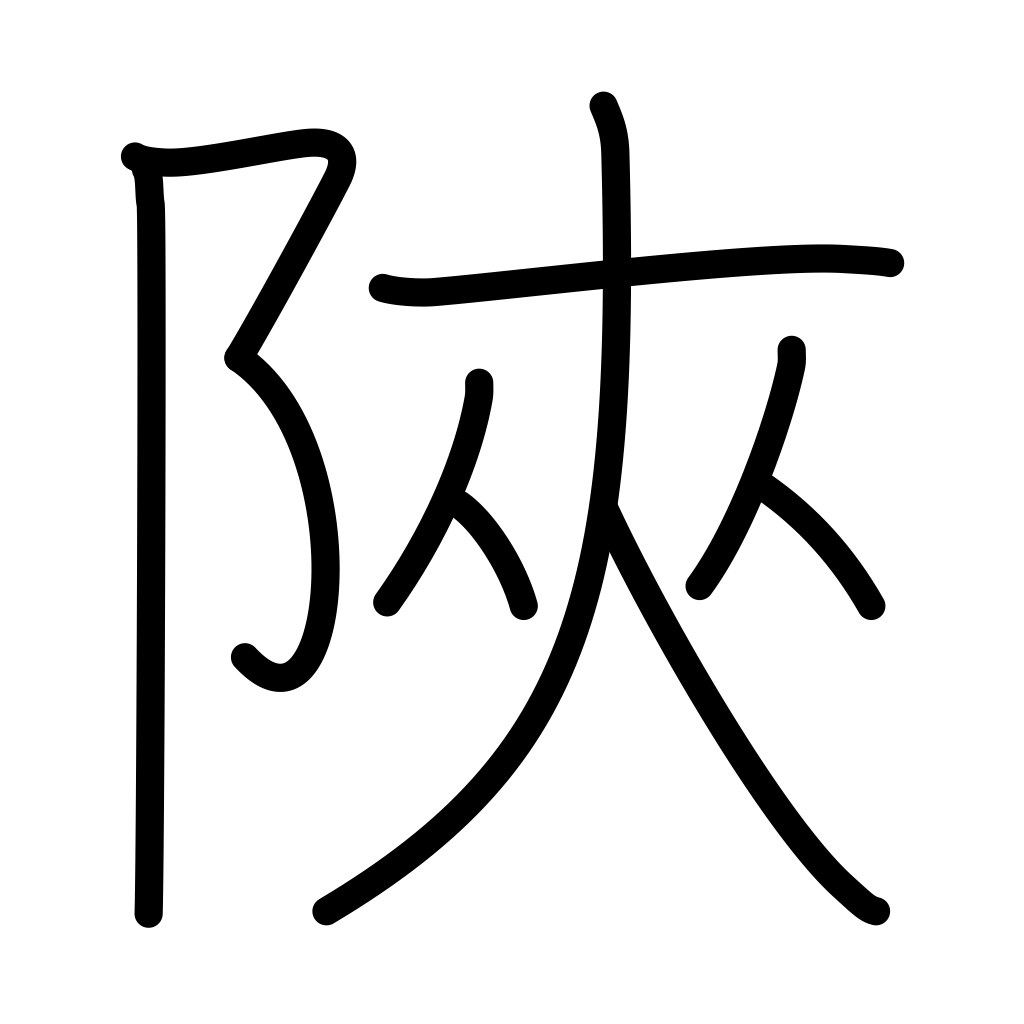
Meaning: narrow